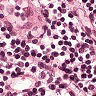
Metastatic tissue present: no